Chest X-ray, AP view. Patient: 24 years old, sex M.
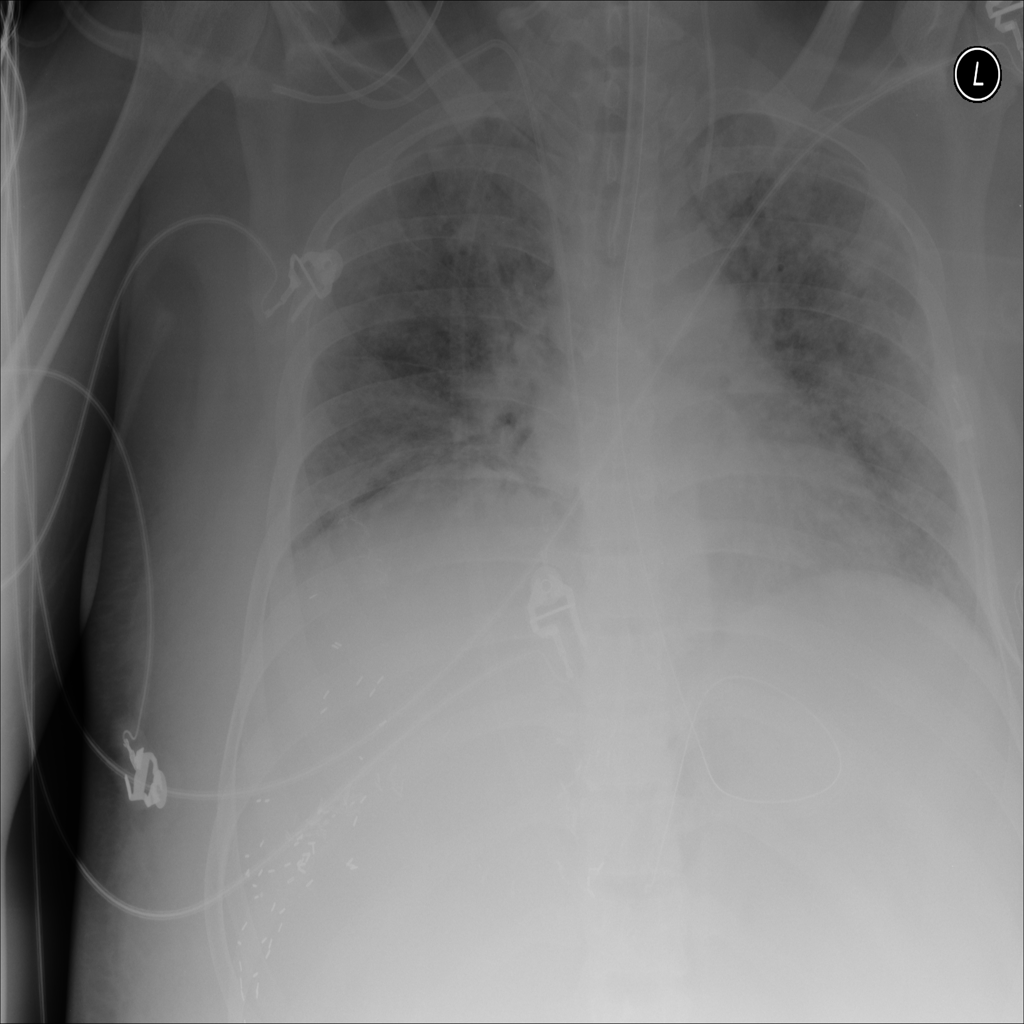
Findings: Infiltration, Nodule